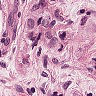
Metastatic tissue present: yes